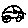
Label: car